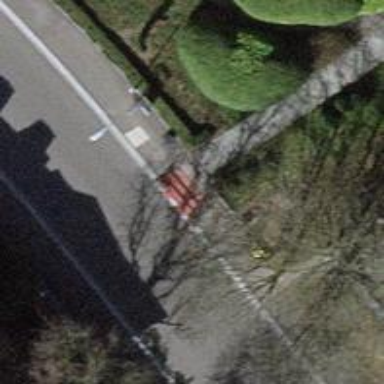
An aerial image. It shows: Bench.